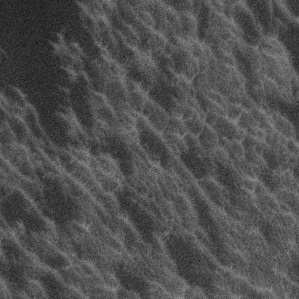
Label: frost